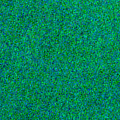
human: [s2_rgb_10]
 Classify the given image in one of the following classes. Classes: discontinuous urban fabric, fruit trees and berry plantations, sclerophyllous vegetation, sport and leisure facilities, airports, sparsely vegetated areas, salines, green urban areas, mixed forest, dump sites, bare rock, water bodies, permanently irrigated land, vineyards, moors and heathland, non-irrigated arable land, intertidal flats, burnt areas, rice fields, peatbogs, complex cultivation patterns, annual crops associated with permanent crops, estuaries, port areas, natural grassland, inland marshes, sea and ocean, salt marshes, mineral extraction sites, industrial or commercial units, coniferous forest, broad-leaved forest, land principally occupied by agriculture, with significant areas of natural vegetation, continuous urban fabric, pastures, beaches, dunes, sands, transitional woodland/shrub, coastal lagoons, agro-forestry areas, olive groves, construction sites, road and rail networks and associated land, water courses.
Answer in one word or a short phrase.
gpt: sea and ocean